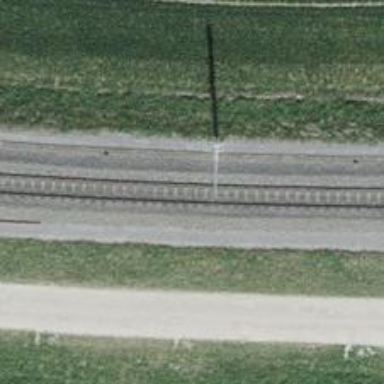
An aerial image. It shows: Narrow-gauge railway with electrified contact line.